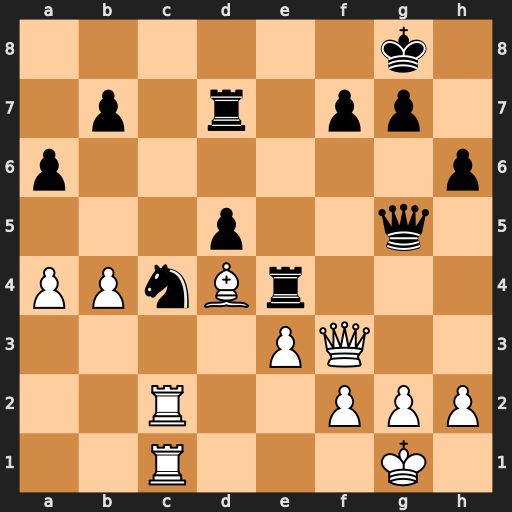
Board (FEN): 6k1/1p1r1pp1/p6p/3p2q1/PPnBr3/4PQ2/2R2PPP/2R3K1
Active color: w
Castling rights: -
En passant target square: -
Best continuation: Rxc4 dxc4 Qxe4